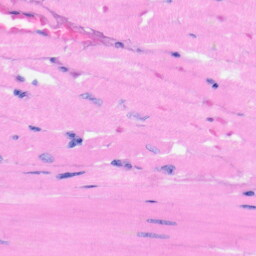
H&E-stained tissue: Heart